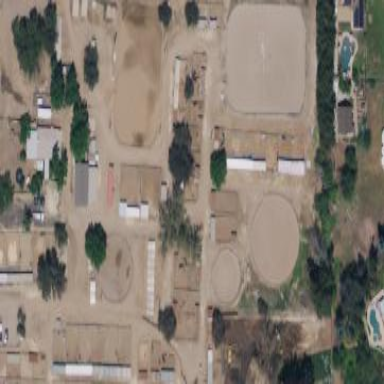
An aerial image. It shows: Farmyard area.